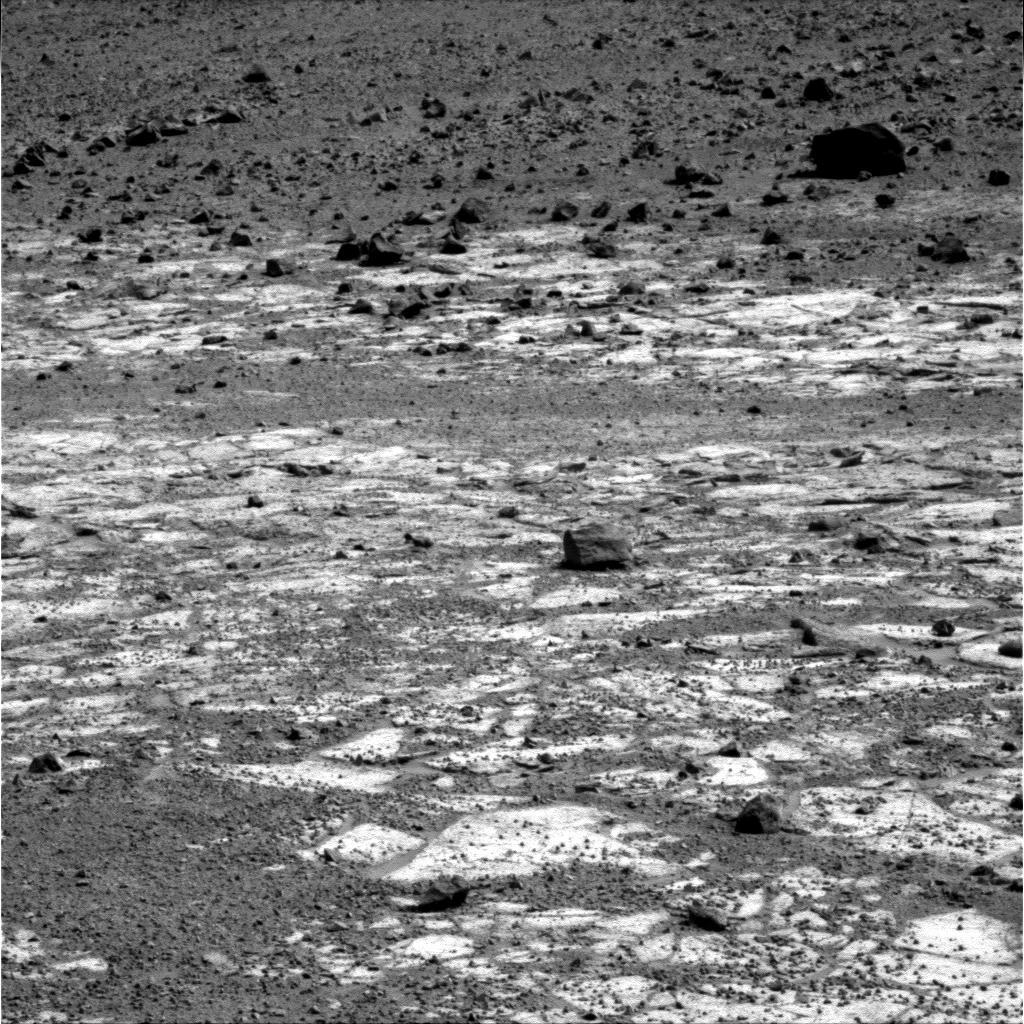
Terrain classes present: Bedrock, Gravel / Sand / Soil, Rock, Shadow, Track